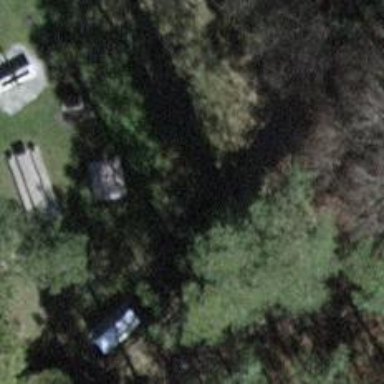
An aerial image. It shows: Picnic table located in leisure land area.